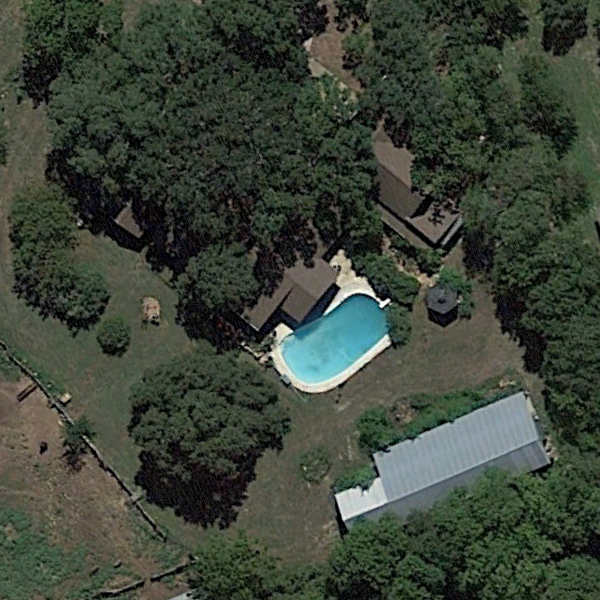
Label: SparseResidential